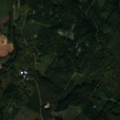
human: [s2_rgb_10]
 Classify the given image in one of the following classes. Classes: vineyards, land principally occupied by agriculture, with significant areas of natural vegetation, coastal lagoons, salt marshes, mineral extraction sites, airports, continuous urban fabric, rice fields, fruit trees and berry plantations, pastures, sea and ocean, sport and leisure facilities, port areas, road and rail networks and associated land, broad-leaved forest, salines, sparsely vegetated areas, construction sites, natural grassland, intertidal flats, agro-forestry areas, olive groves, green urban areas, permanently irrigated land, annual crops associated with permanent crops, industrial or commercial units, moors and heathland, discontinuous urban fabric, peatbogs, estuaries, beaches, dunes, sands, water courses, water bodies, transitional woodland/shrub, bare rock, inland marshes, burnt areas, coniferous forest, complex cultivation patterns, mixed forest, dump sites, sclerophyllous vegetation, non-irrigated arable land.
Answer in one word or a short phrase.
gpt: coniferous forest, mixed forest